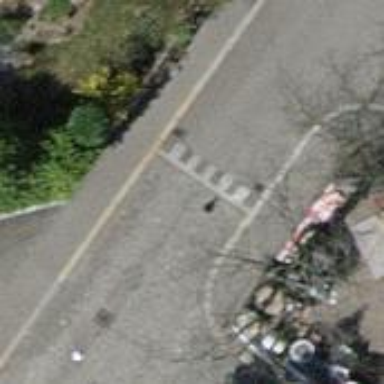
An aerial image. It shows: Residential road with asphalt surface. Both sides have sidewalks.